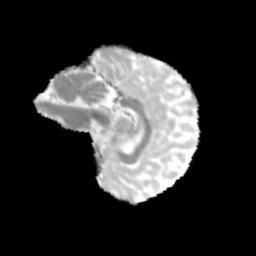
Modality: MD
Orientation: sagittal
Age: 11
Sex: female
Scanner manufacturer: siemens
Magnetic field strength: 3 T
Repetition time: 3.8 s
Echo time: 0.07 s